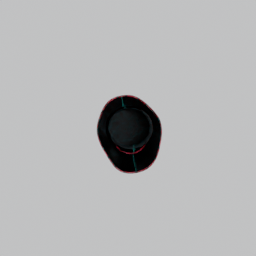
Label: people